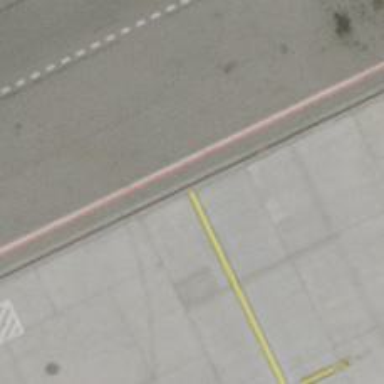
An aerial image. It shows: Airport parking position.